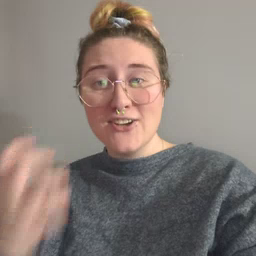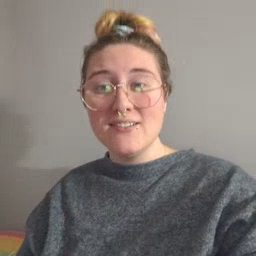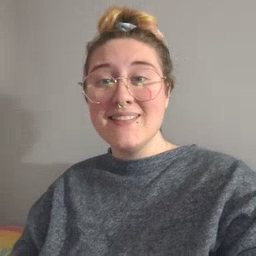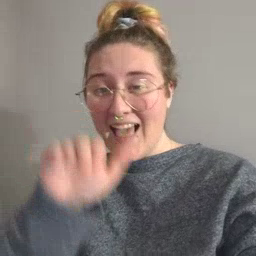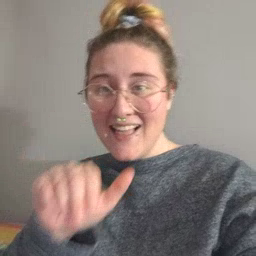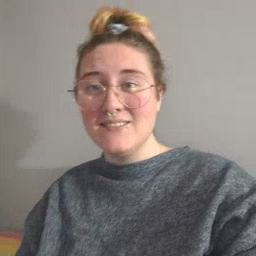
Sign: night